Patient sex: F
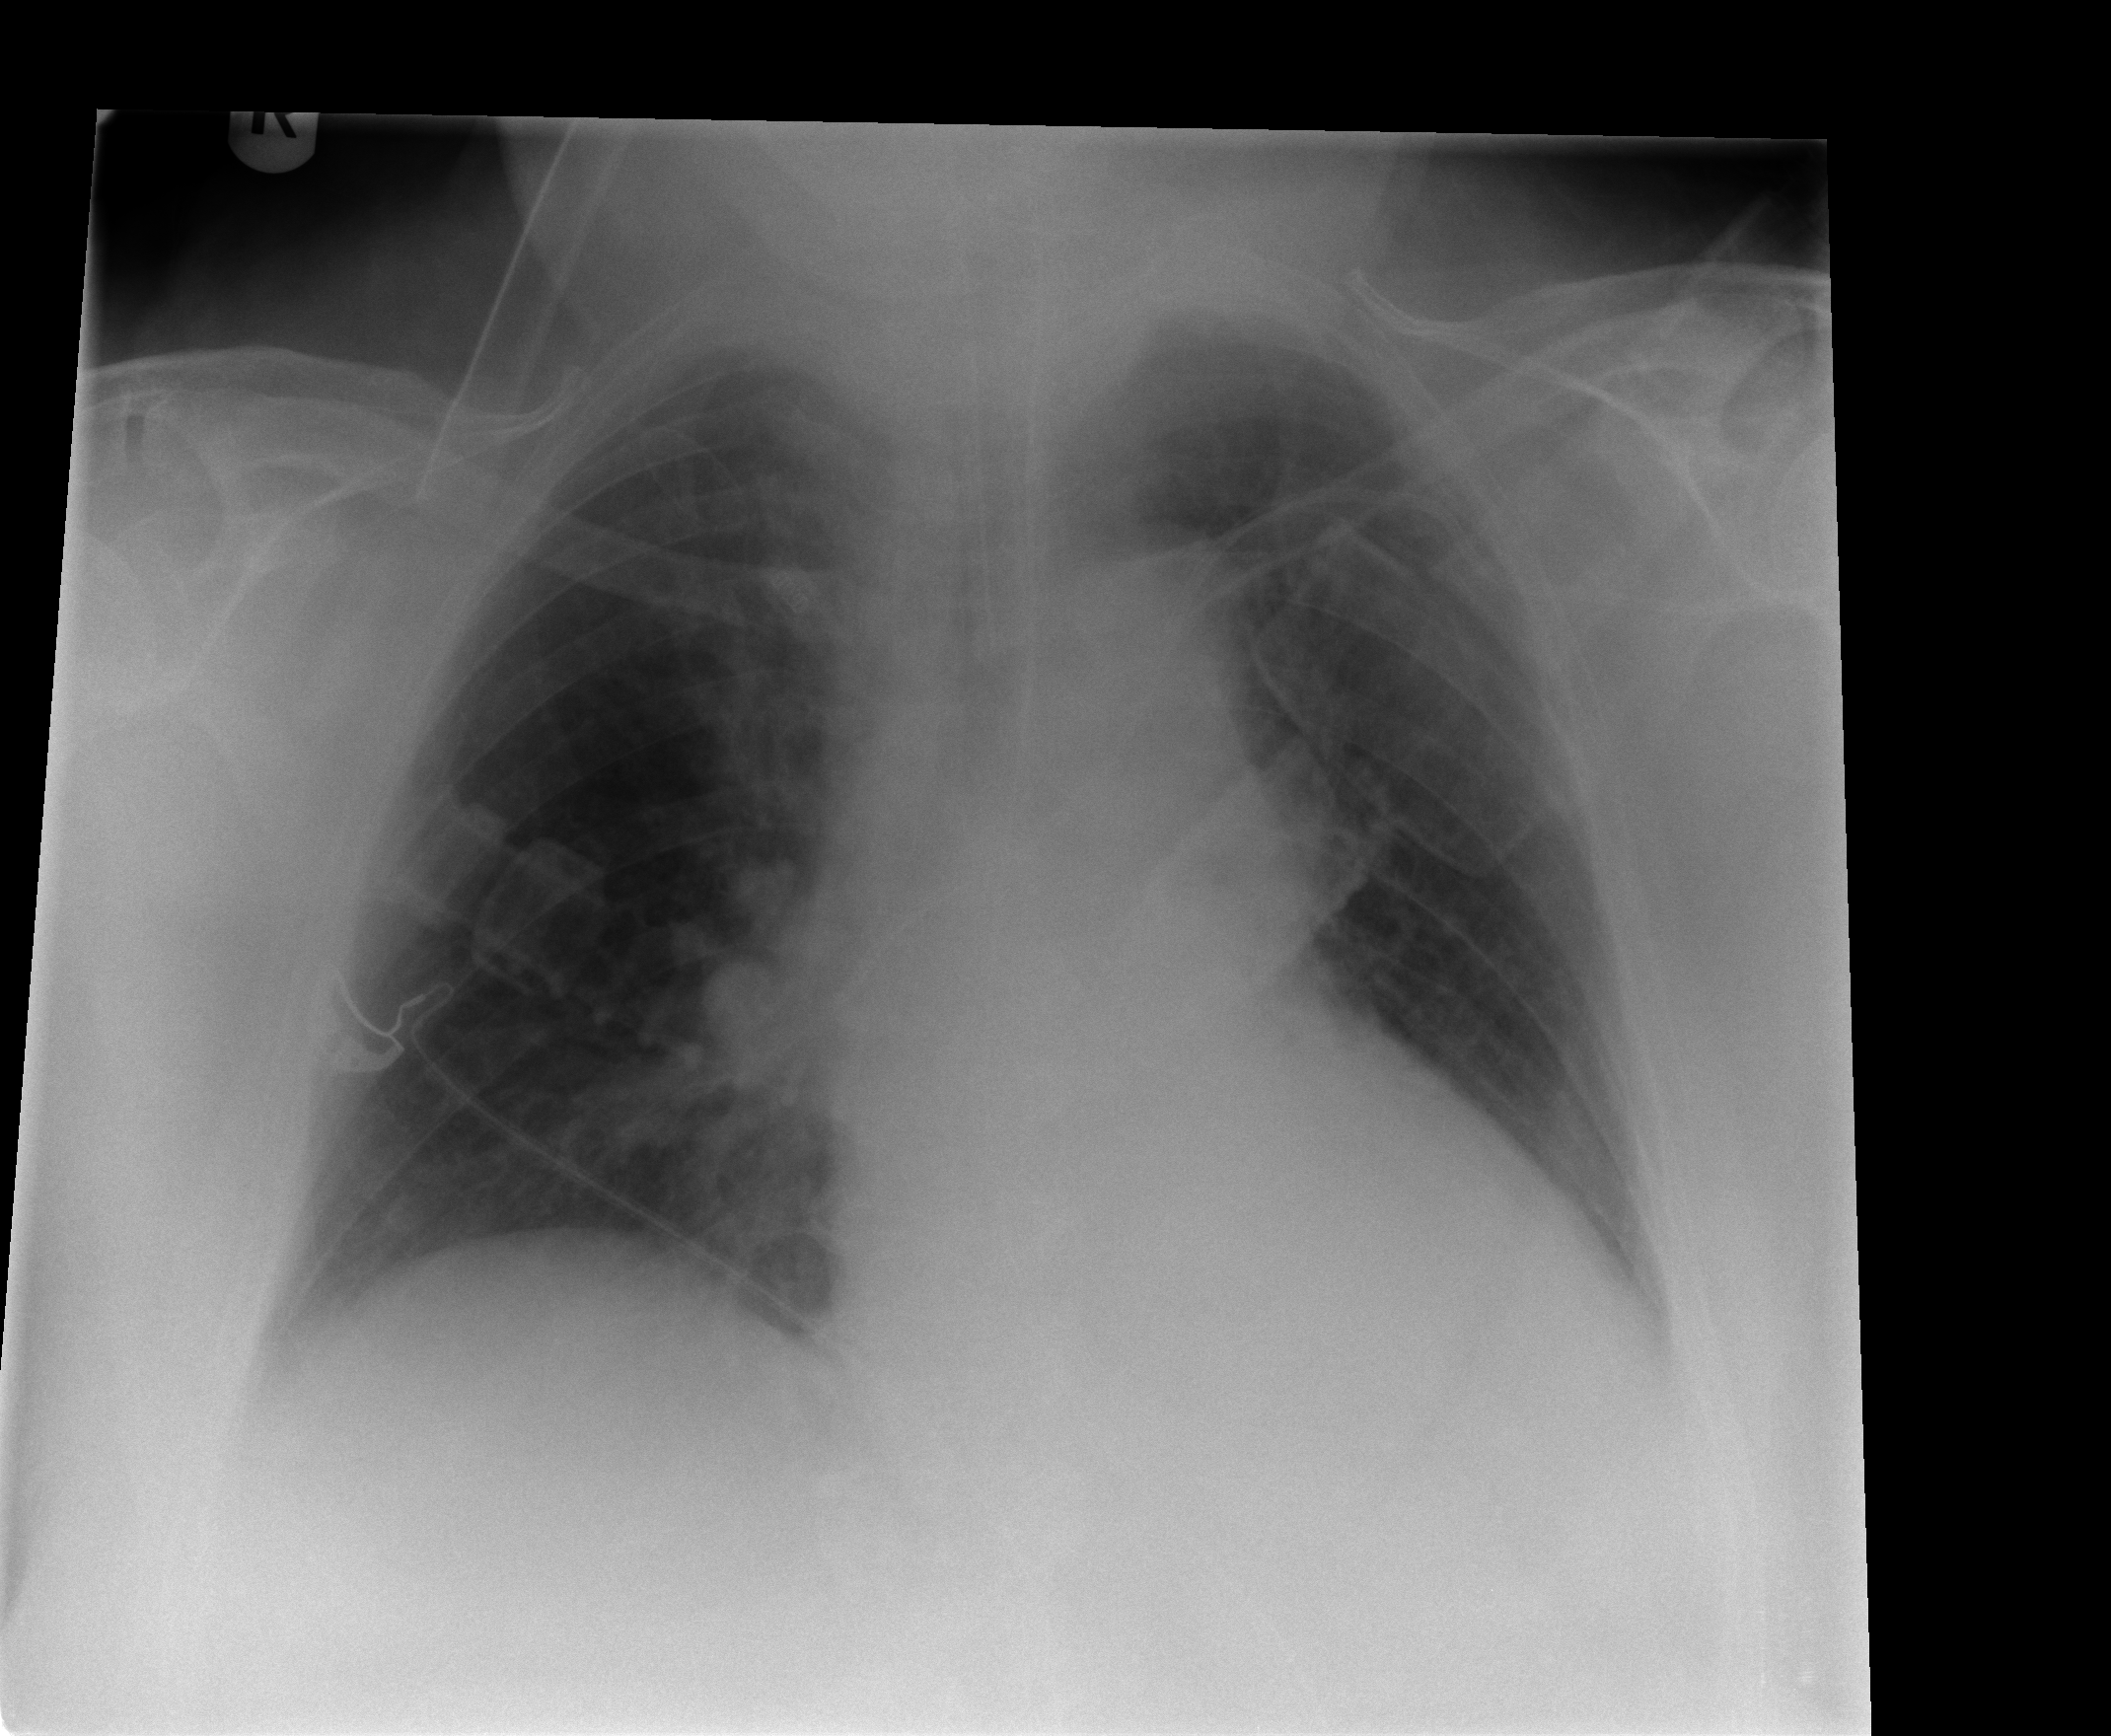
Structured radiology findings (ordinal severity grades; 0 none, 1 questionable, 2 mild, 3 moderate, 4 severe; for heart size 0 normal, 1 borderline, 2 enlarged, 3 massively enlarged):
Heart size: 0
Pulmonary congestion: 2
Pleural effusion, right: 0
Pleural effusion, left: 0
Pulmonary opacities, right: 0
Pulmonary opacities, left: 0
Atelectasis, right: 0
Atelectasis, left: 0